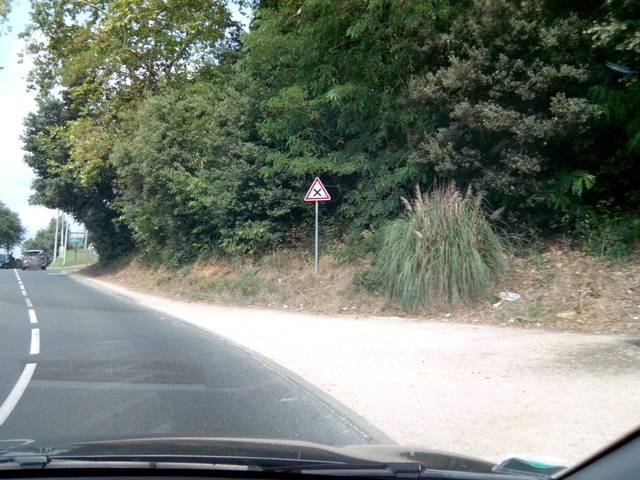
Region: France
Coordinates: 44.876, 1.226